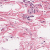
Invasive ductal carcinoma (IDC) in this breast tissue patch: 0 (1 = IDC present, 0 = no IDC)